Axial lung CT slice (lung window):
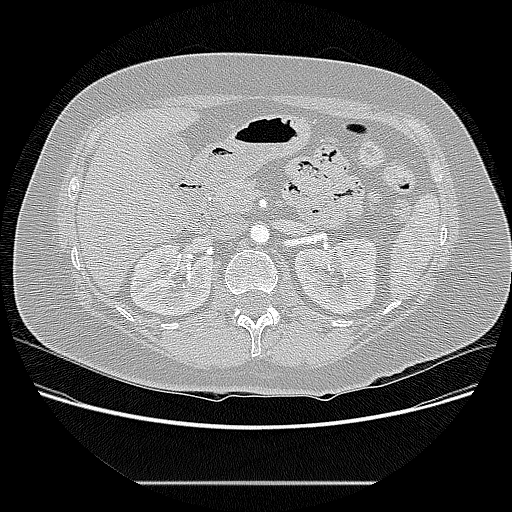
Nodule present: no